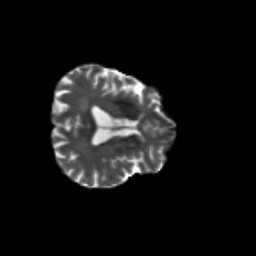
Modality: T2w
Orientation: axial
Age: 67
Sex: female
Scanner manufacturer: siemens
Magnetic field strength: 3 T
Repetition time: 4.71 s
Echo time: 0.0906 s